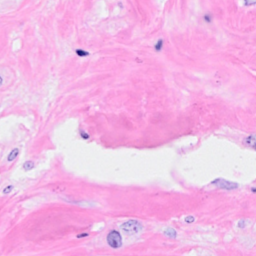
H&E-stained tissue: Breast